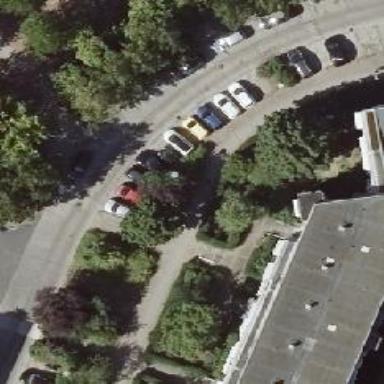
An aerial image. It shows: Street side parking on concrete surface.